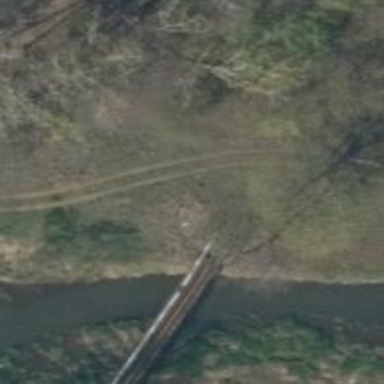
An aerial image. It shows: Metal-surfaced path bridge.